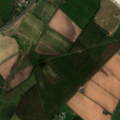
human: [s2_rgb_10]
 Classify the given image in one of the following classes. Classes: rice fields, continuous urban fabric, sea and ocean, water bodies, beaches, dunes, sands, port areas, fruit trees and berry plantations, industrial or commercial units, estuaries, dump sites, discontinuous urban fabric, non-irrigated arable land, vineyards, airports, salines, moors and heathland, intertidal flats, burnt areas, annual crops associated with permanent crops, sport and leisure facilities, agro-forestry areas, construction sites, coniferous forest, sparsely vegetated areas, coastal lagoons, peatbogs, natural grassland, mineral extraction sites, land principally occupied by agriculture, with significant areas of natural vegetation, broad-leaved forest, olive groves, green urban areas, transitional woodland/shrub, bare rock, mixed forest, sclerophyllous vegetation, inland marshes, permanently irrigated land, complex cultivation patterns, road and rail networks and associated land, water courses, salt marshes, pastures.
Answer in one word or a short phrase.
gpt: industrial or commercial units, non-irrigated arable land, pastures, broad-leaved forest